Question: I 'm using Sharppcap to convert multicast udp packets to unicast then forward the packet to another network
I established a tunnel IPsec
connection between two networks like the following scenario IPsec-tools and racoon and it works fine

But in gateway1 I run a simple program using sharppcap that listen to eth1 to capture all multicast udp packets from network A and change the destination address to the eth1 address of gateway2 then resend it then the other gateway change the packet to multicast and forward it to network B.
I did this because IPsec tunnel mode doesn't work with multicast
For example in gatway1:
'''
private static void device_PcapOnPacketArrival(object sender, PcapCaptureEventArgs e)
{
if(e.Packet is UDPPacket)
{
UDPPacket udp = (UDPPacket)e.Packet;
System.Net.IPAddress dstIp = udp.DestinationAddress;
if (dstIp.ToString() == "224.5.6.7")
{
udp.DestinationAddress= IPAddress.Parse("192.168.2.1");
udp.SourceHwAddress= System.Net.NetworkInformation.PhysicalAddress.Parse("A0-48-1C-D6-7E-C0");
udp.DestinationHwAddress= System.Net.NetworkInformation.PhysicalAddress.Parse("A0-48-1C-D6-D5-90");
udp.TimeToLive=20;
udp.ipv4.IPChecksum= udp.ComputeIPChecksum();
device1.SendPacket(udp);
}
}
}
'''
The modified packet gets to its destination in the other network but still not encrypted in the tunnel between gateway1 and gateway2
I think the solution is to let the operating system handle sending the packets
But I don't know how to do it using sharppcap.
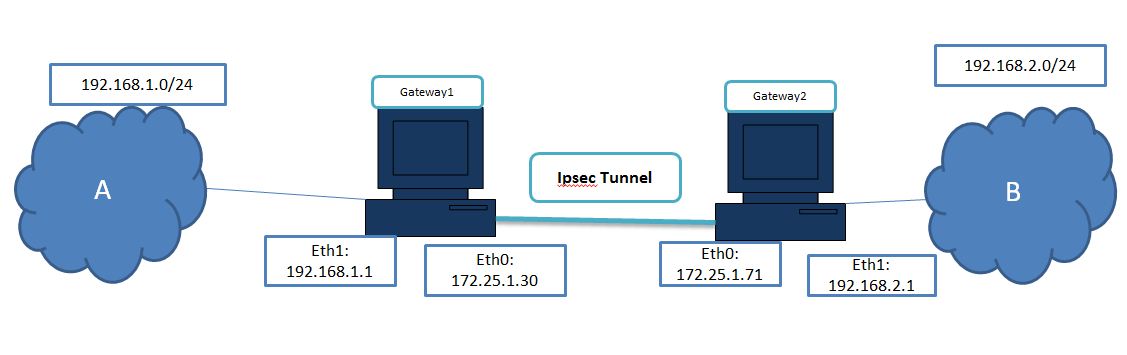
Answer: libpcap/winpcap (and thus Sharppcap) sends packets via <URL>. These are raw packets so if you want to use encryption you'll have to apply that yourself when sending the packet as these calls are bypassing the higher level communication stacks in the OS.
Maybe you could use a hybrid approach of receiving the packet with Sharppcap and then using the IPSec tunnel as one would normally use it as an application, eg. open a socket between the two systems and send the packet through that socket. That would let the OS route the data through the IPSec tunnel.